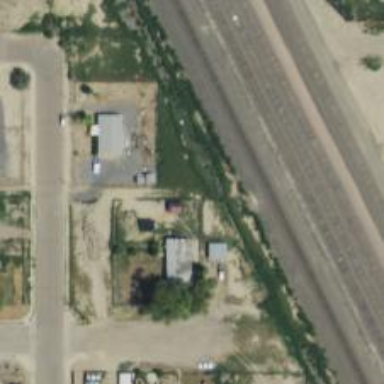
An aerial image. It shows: Alley classified as service road.